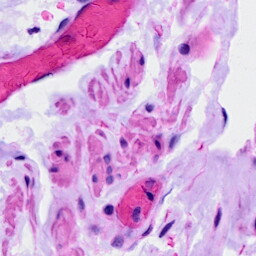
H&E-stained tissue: Ovarian